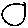
Label: circle